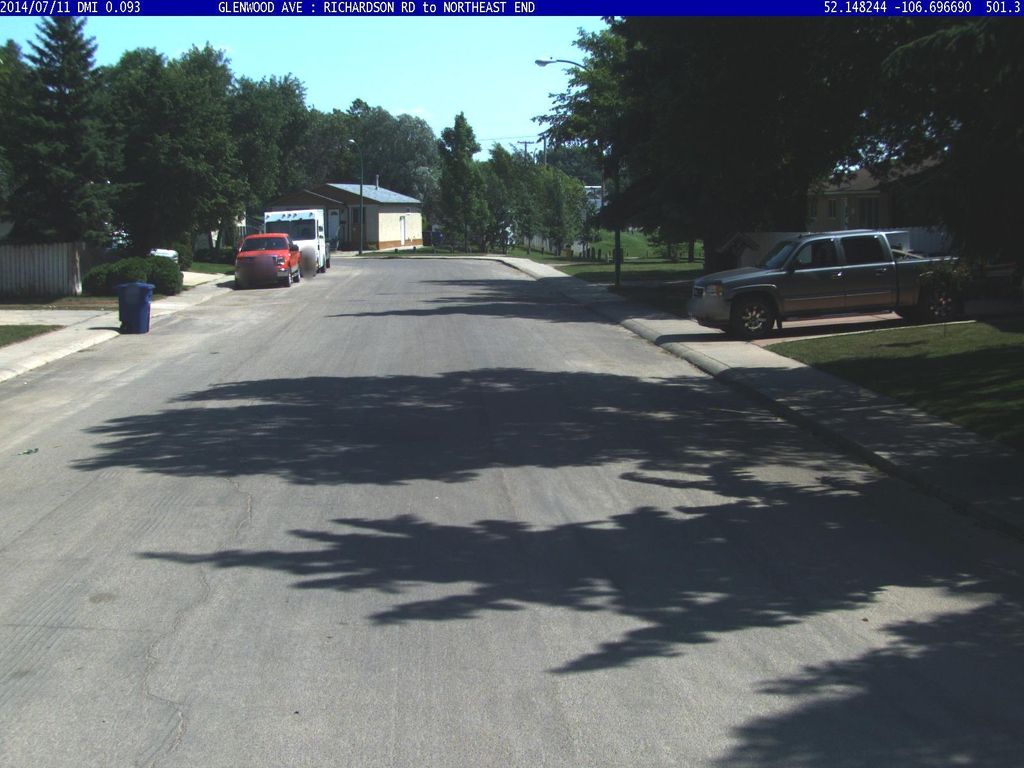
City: saskatoon